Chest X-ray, AP view. Patient: 54 years old, sex F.
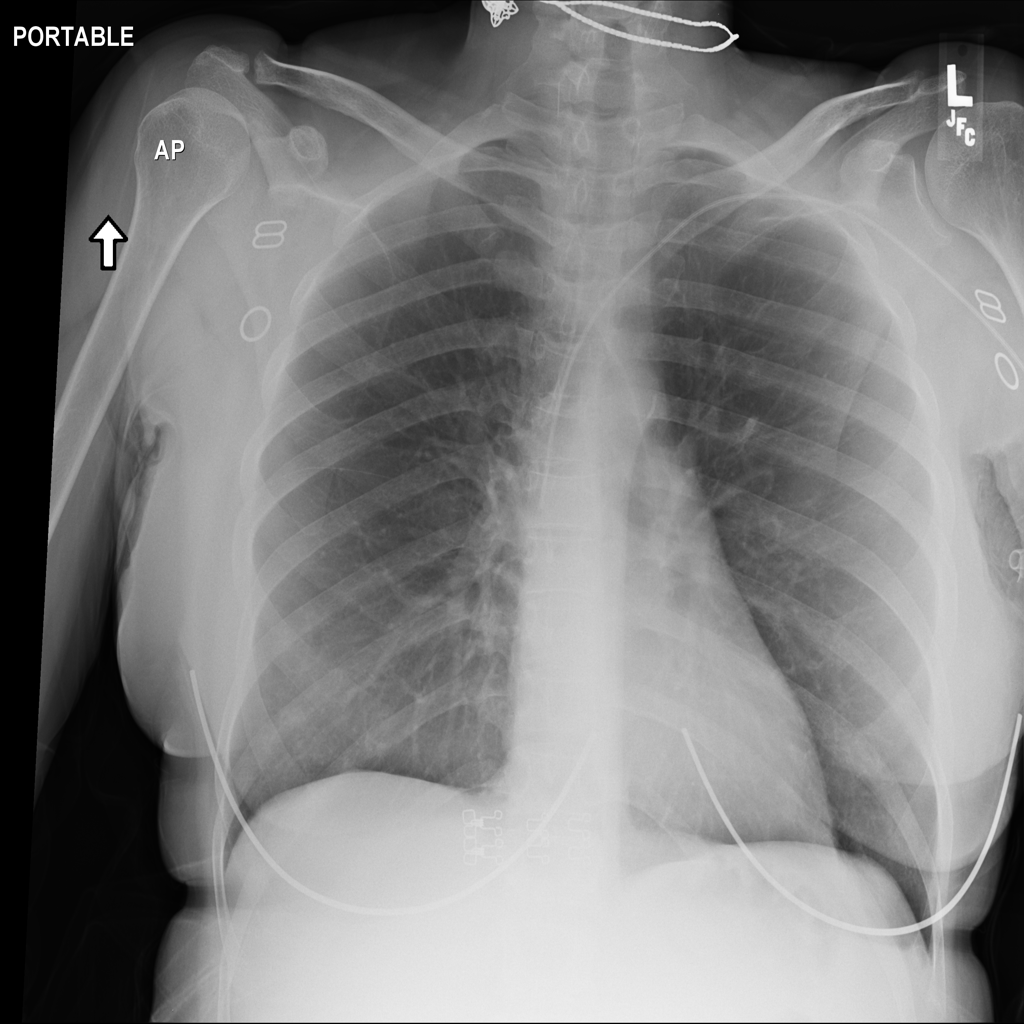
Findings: No Finding